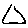
Label: triangle